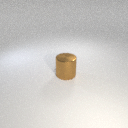
large brown metal cylinder